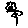
Label: flower